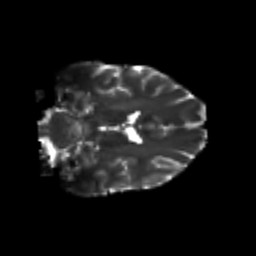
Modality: T2w
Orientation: coronal
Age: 24
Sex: male
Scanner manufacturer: siemens
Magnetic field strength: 3 T
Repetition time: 3.5 s
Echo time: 0.125 s